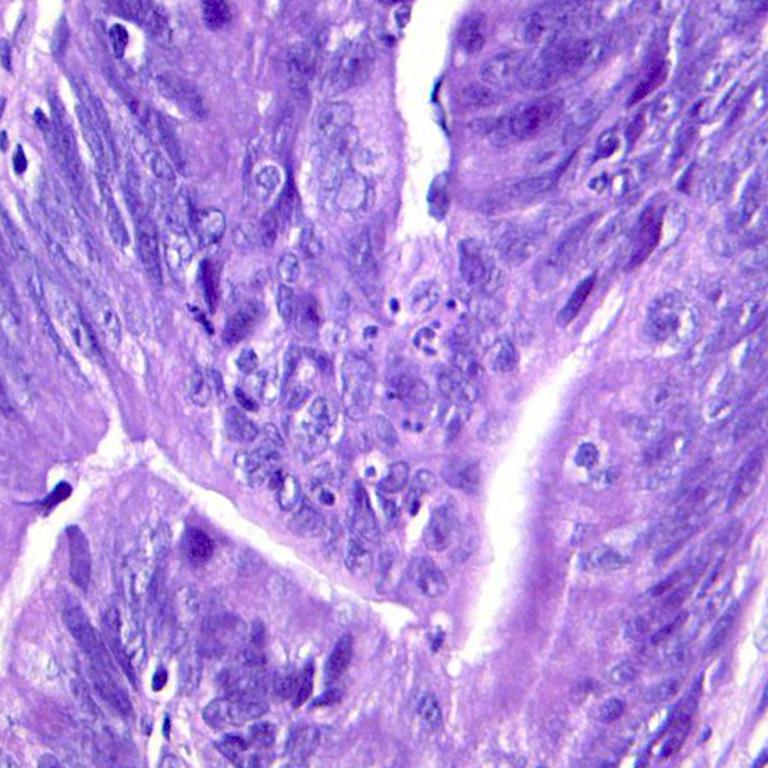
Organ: colon
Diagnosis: adenocarcinomas